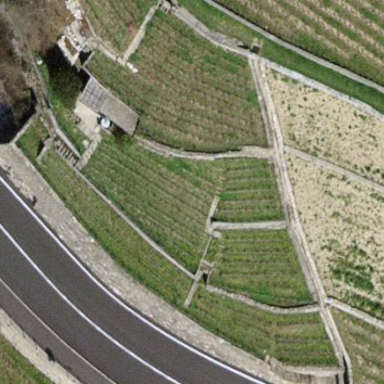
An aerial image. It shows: Vineyard where grapes are grown.